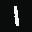
Label: 1